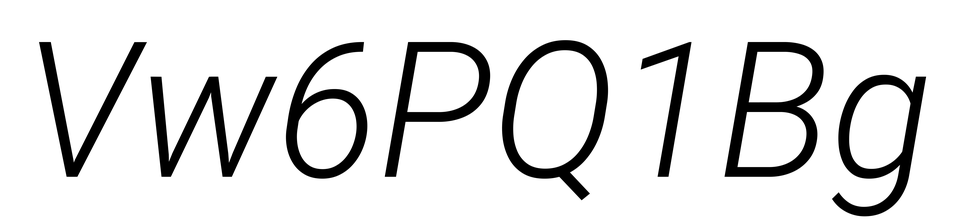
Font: Roboto-Italic_Light_Italic